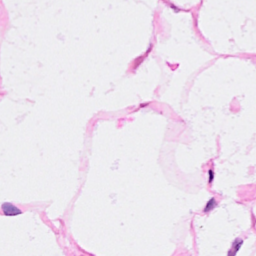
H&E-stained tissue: Breast